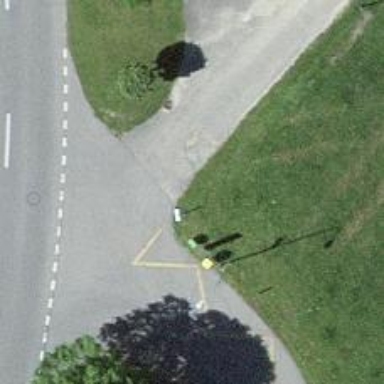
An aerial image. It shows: Bus stop with platform for public transport.